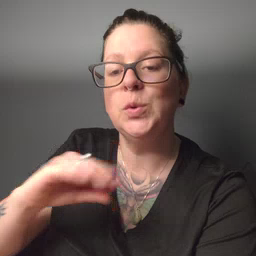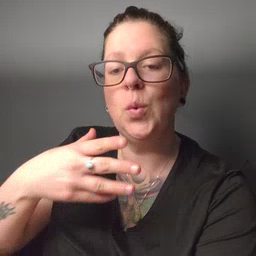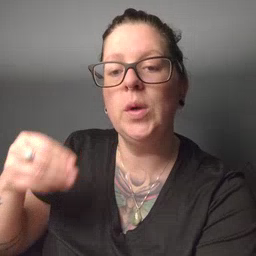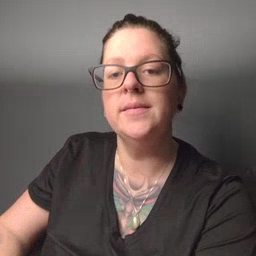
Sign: story